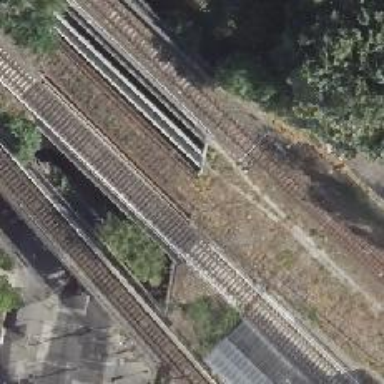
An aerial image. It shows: Disused railway bridge.